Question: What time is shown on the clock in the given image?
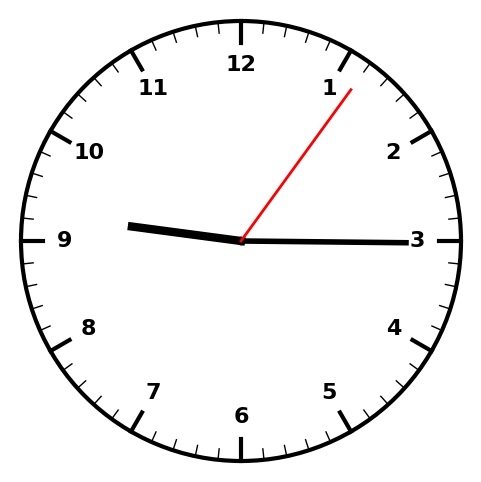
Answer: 09:15:06